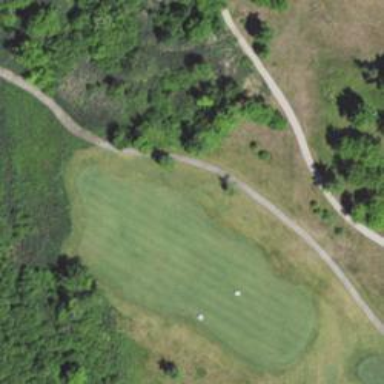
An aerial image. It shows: Path for both road and golf.